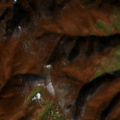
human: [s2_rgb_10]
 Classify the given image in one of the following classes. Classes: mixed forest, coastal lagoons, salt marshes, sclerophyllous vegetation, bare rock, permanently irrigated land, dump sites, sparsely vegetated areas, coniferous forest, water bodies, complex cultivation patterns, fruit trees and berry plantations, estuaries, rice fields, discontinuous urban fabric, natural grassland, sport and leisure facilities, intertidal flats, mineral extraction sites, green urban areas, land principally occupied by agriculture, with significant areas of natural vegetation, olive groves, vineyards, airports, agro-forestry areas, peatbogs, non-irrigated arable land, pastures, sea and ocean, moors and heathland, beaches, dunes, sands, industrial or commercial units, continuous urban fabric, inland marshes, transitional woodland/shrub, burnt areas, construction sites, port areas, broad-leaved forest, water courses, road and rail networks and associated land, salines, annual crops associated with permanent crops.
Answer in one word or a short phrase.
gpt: land principally occupied by agriculture, with significant areas of natural vegetation, broad-leaved forest